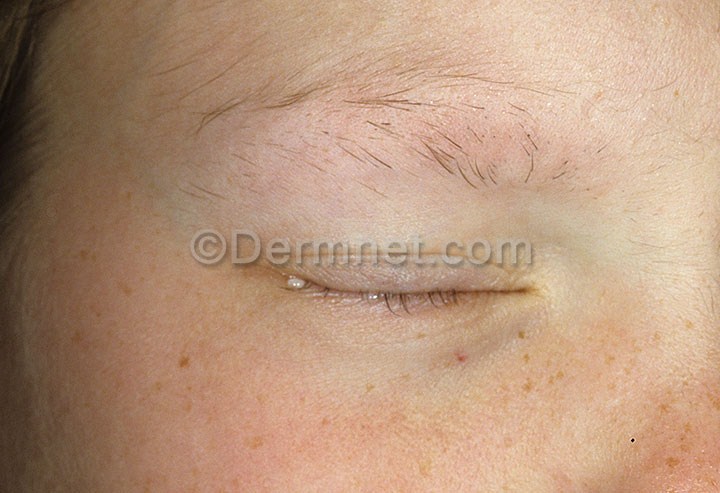
Disease: Nail Fungus and other Nail Disease